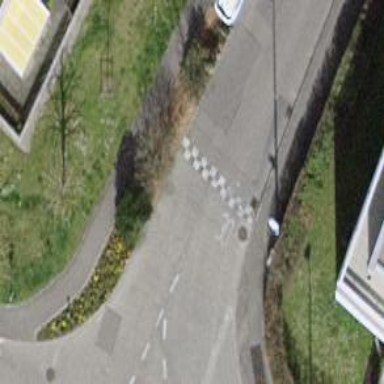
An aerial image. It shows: Bump for traffic calming.